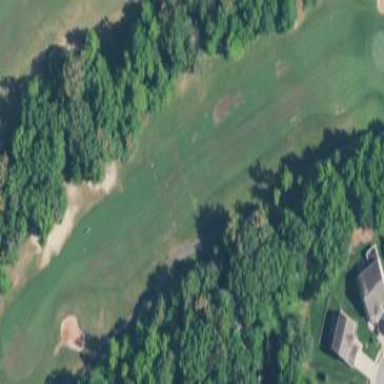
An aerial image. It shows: Golf fairway surrounded by grass.